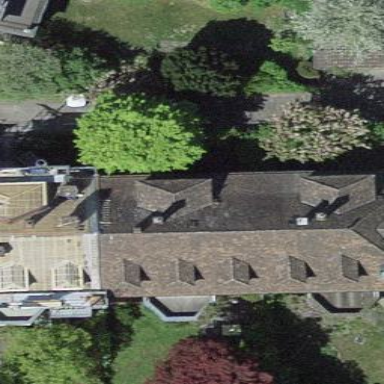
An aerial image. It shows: Residential building with hipped roof.